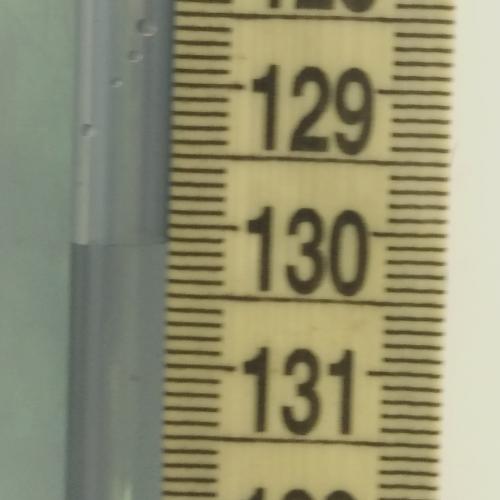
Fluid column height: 130.1 cm